Question: I'm trying to find method to merge many polygon ( >100 ) in order to have only 1 polygon to have just the border of the merged polygon, not border for all "little" polygon
I import coordinates from JSON file and I use this code to render each polygon:
'''
var thisUcVar<?php echo $nb_fichier ?>;
var thisAgencyVar<?php echo $nb_fichier ?>;
var thisListAgencyVar;
var thisUcColor;
$.getJSON("<?php echo("test/". $fichier); ?>", function(json1) {
var i=0;
var coordUc = [];
var thisUc = json1;
thisUcVar<?php echo $nb_fichier ?> = thisUc[0].name;
thisAgencyVar<?php echo $nb_fichier ?> = thisUc[0].agency;
thisUcColor = thisUc[0].color;
$.each(json1, function(key, data){
i = 0;
$.each(data.coordinates, function(key, data){
coordUc.length = 0;
$.each(data, function(key, data){
var innerCoordUc = {"lat": data[1], "lng": data[0] };
coordUc[i] = innerCoordUc;
i++;
});
var uc = new google.maps.Polygon({
title: i,
strokeWeight: 1,
fillColor: thisUcColor,
paths: coordUc,
zIndex: 10
});
uc.setMap(map);
map.addListener('zoom_changed',function(){
if(map.getZoom()>=10){
uc.set('zIndex', 90);
}else{
uc.set('zIndex', 10);
}
});
uc.addListener('click', function() {
$(".layer").html("<h1>" + thisUcVar<?php echo $nb_fichier ?> + "</h1><ul></ul>");
$.each(thisAgencyVar<?php echo $nb_fichier ?>, function(key, data){
listThisAgencyVar = data.name;
$(".layer").append("<li>" + uc.title + listThisAgencyVar + "</li>");
});
if(map.getZoom() >= 10){
map.setZoom(11);
map.setCenter(uc.getBounds().getCenter());
}
});
if (!google.maps.Polygon.prototype.getBounds) {
google.maps.Polygon.prototype.getBounds=function(){
var bounds = new google.maps.LatLngBounds()
this.getPath().forEach(function(element,index){bounds.extend(element)})
return bounds;
}
}
});
});//fin de boucle json1
});
'''
Result is like image below:
And here one of the JSON files that I'm using to generate each polygons.
<URL>
I search everywhere and I didn't find any way to merge many polygons in one big ...
Thanks a lot
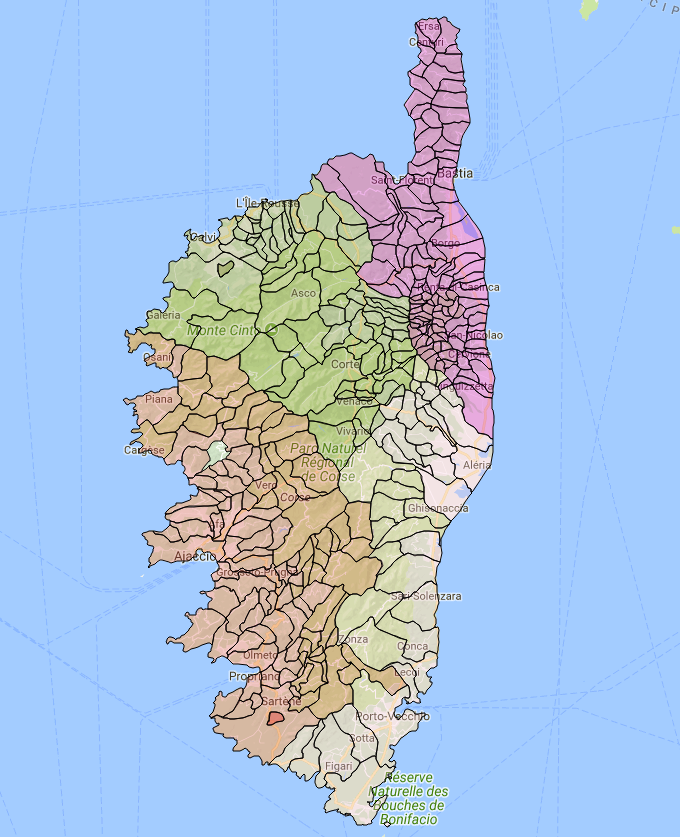
Answer: A solution that might work is using the <URL>.
However, this library uses the <URL> standard format so you will need to convert your data into this standard.
If you can use this format, it will also help you to display the data on the map using a DataLayer and the <URL> method from Google Maps API.